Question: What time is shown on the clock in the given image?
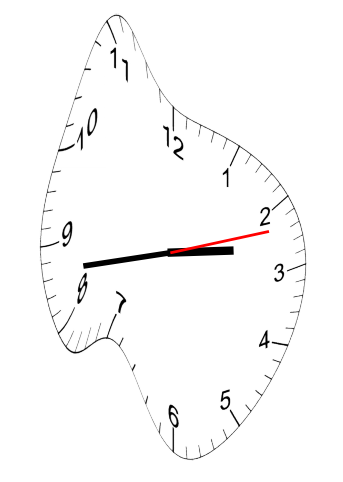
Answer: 02:43:12